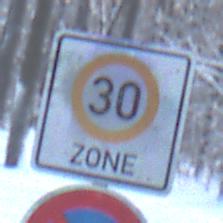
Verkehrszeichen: BeginnZone30
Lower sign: EingeschraenktesHalteverbot
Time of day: MorningAfternoon
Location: Outdoor (Nature)
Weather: Clear
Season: Winter
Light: Natural